Question: I'm using Kibana 4 to graph response times. When there is low load on the system, the average responses vary a lot if I aggregate them by second (because there might only be a couple of requests coming in during that second).
I could aggregate them by minute, but then I would lose a lot of detail. I would like to aggregate by some other interval, like 5 or 10 seconds, but I cannot find a way to do that.

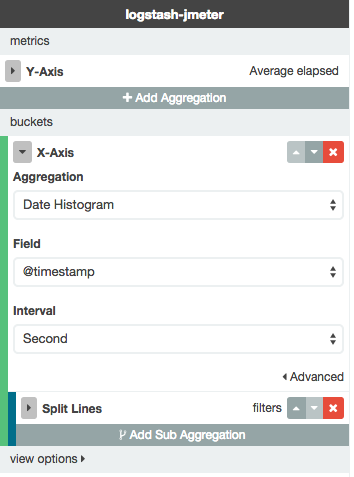
Answer: Solved! (maybe in 4.1?)
Now you can select the "Custom" interval.
<URL>